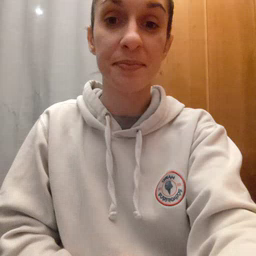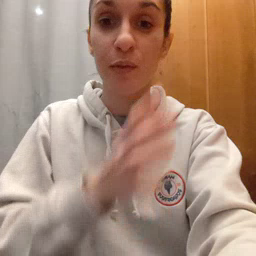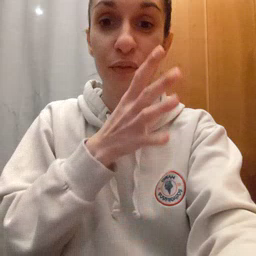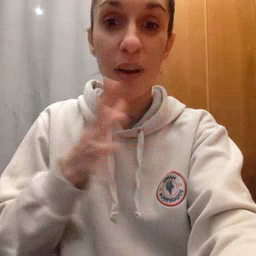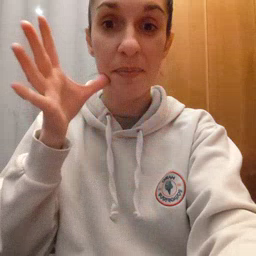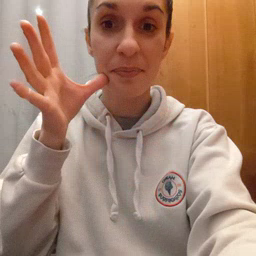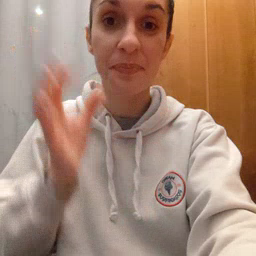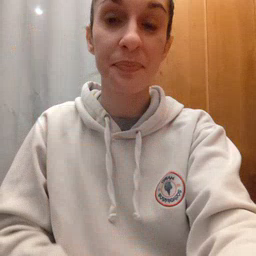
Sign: farm